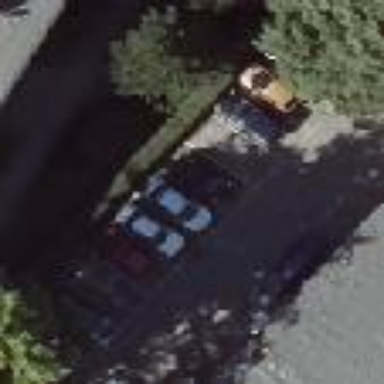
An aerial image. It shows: Street side parking area.